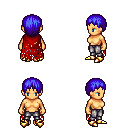
a pixel art fantasy rpg character, female body template, human, tanned skin, red tattered cape, metal pants, blue plain hairstyle, gold boots, four views (front, back, left, right), 2x2 character sprite sheet, small pixel art, hard edges, no anti-aliasing